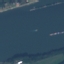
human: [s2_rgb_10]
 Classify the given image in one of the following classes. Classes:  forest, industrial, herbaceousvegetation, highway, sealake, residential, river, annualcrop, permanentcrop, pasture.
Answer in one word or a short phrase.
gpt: River